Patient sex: F
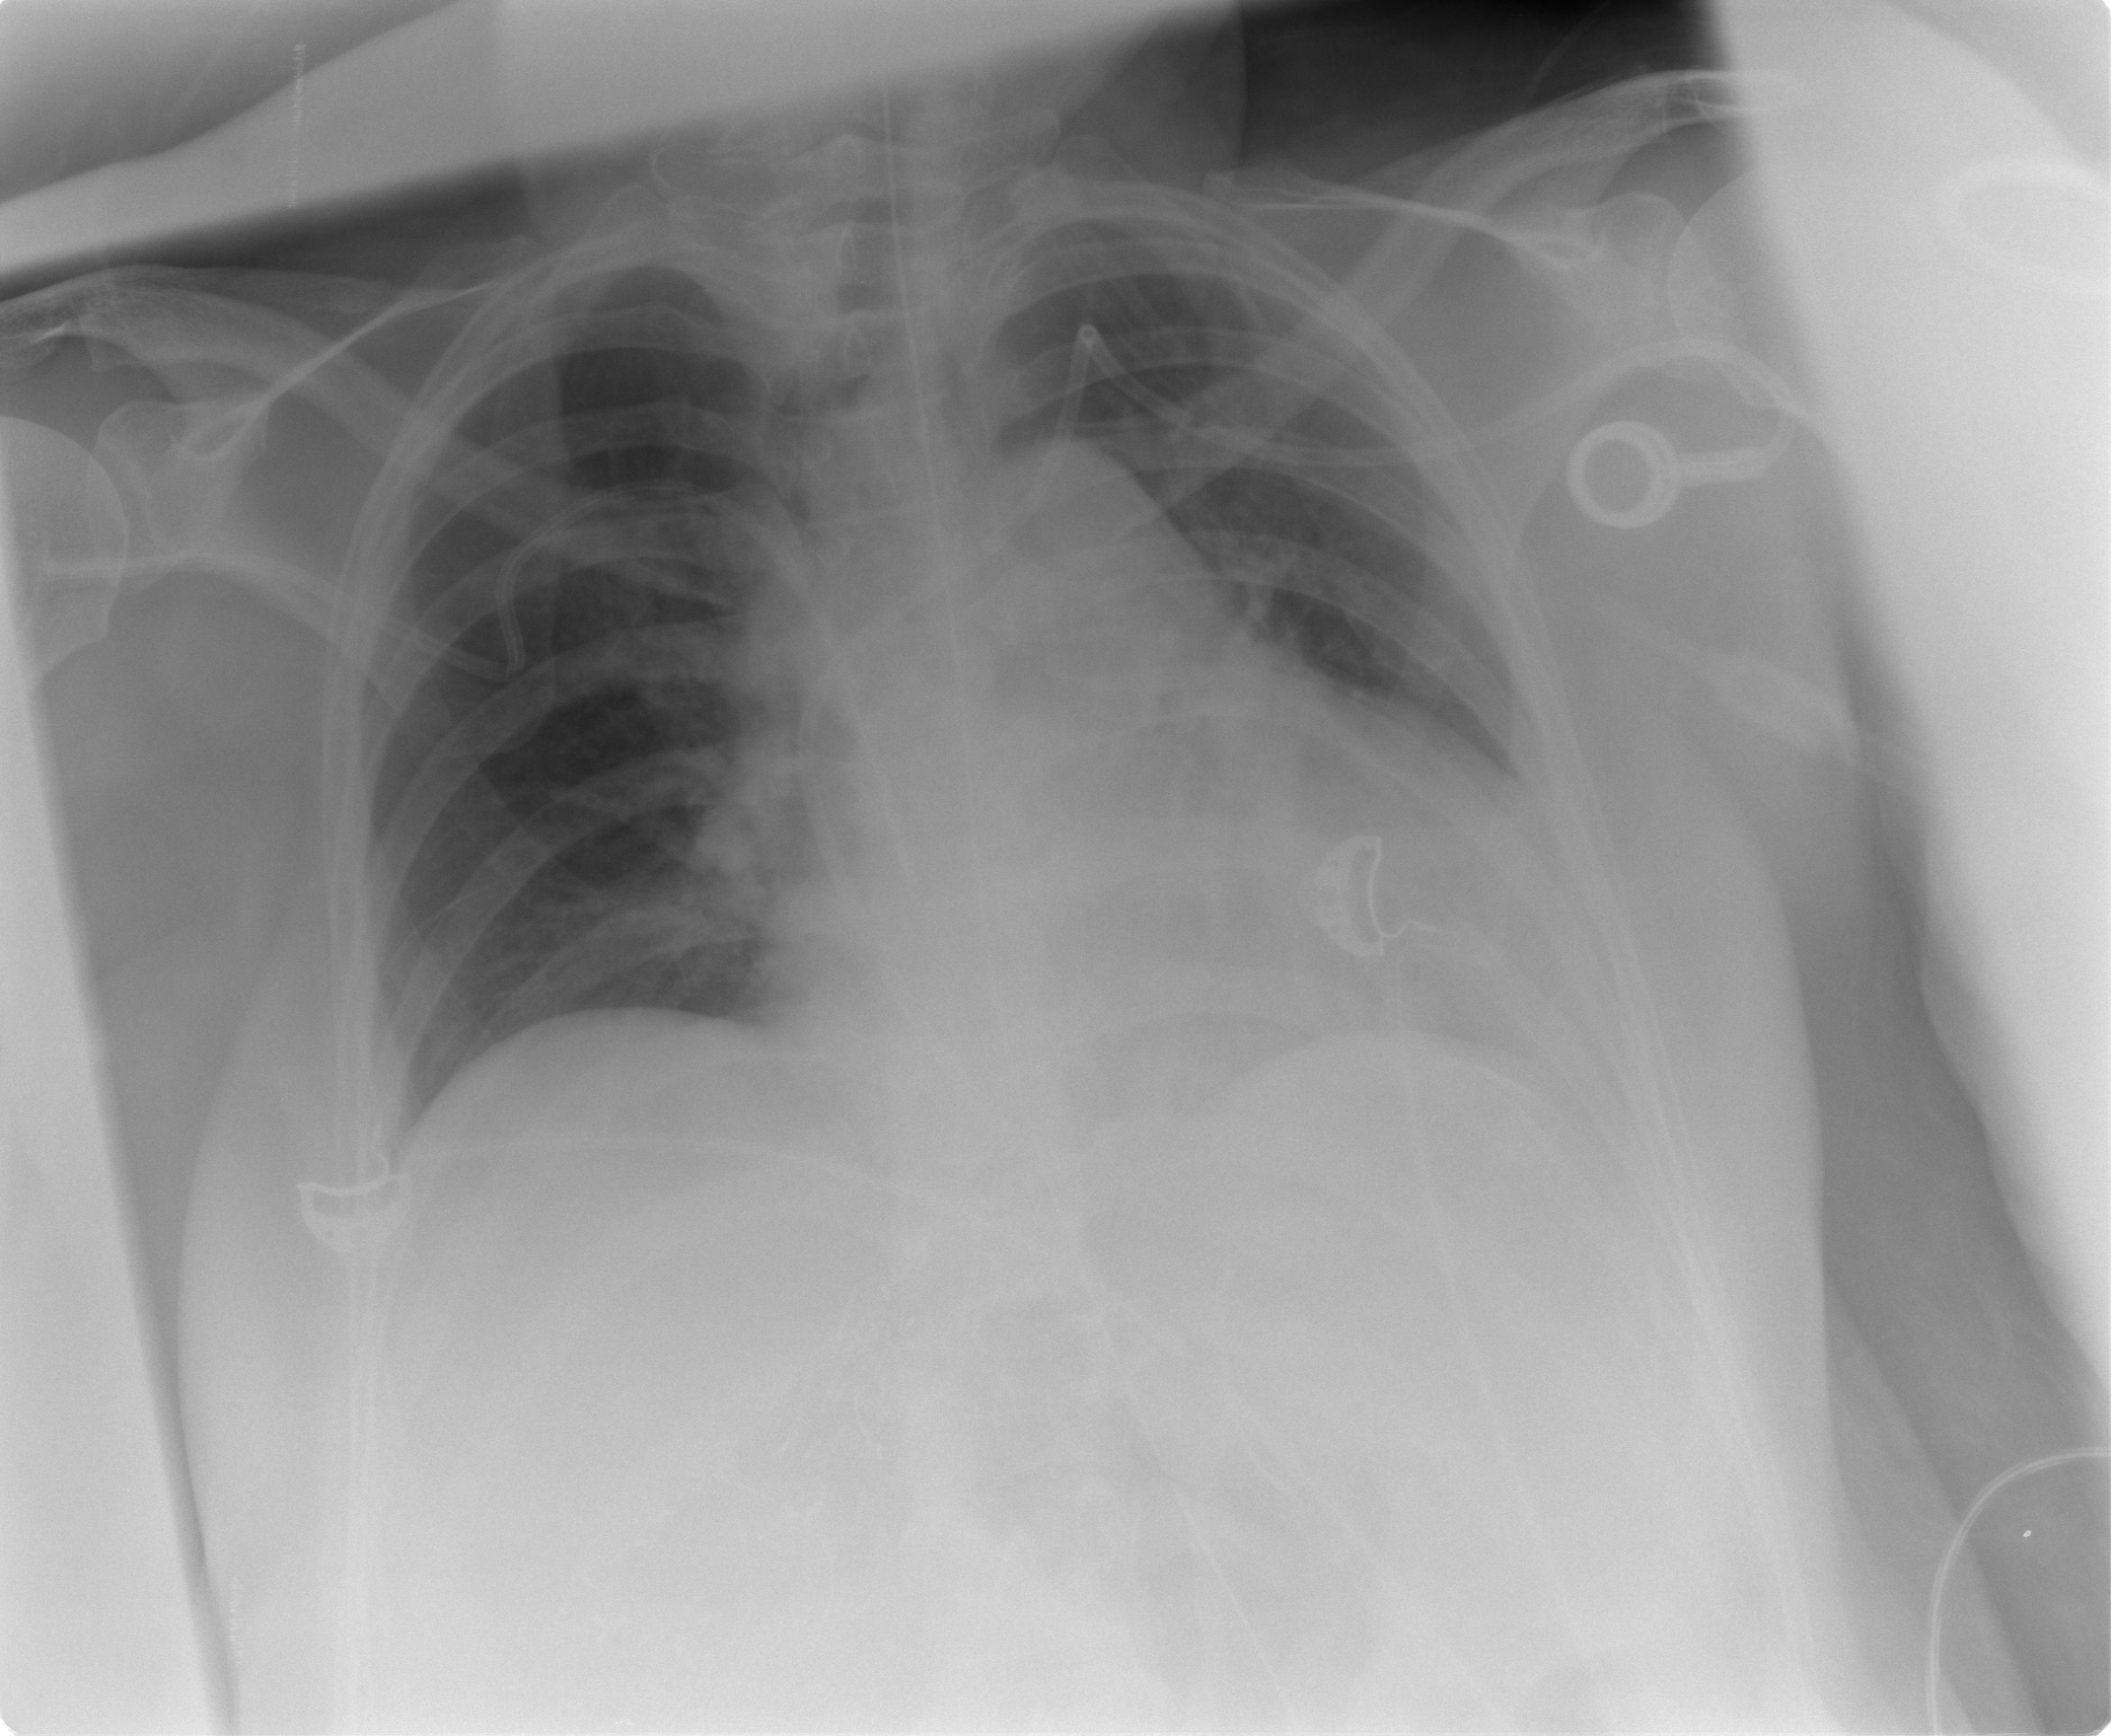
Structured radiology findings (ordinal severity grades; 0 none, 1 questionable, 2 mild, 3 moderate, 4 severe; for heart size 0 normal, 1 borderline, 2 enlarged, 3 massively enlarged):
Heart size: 2
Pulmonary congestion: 0
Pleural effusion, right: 0
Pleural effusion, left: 1
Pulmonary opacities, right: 0
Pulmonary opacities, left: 0
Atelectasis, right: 0
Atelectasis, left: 0